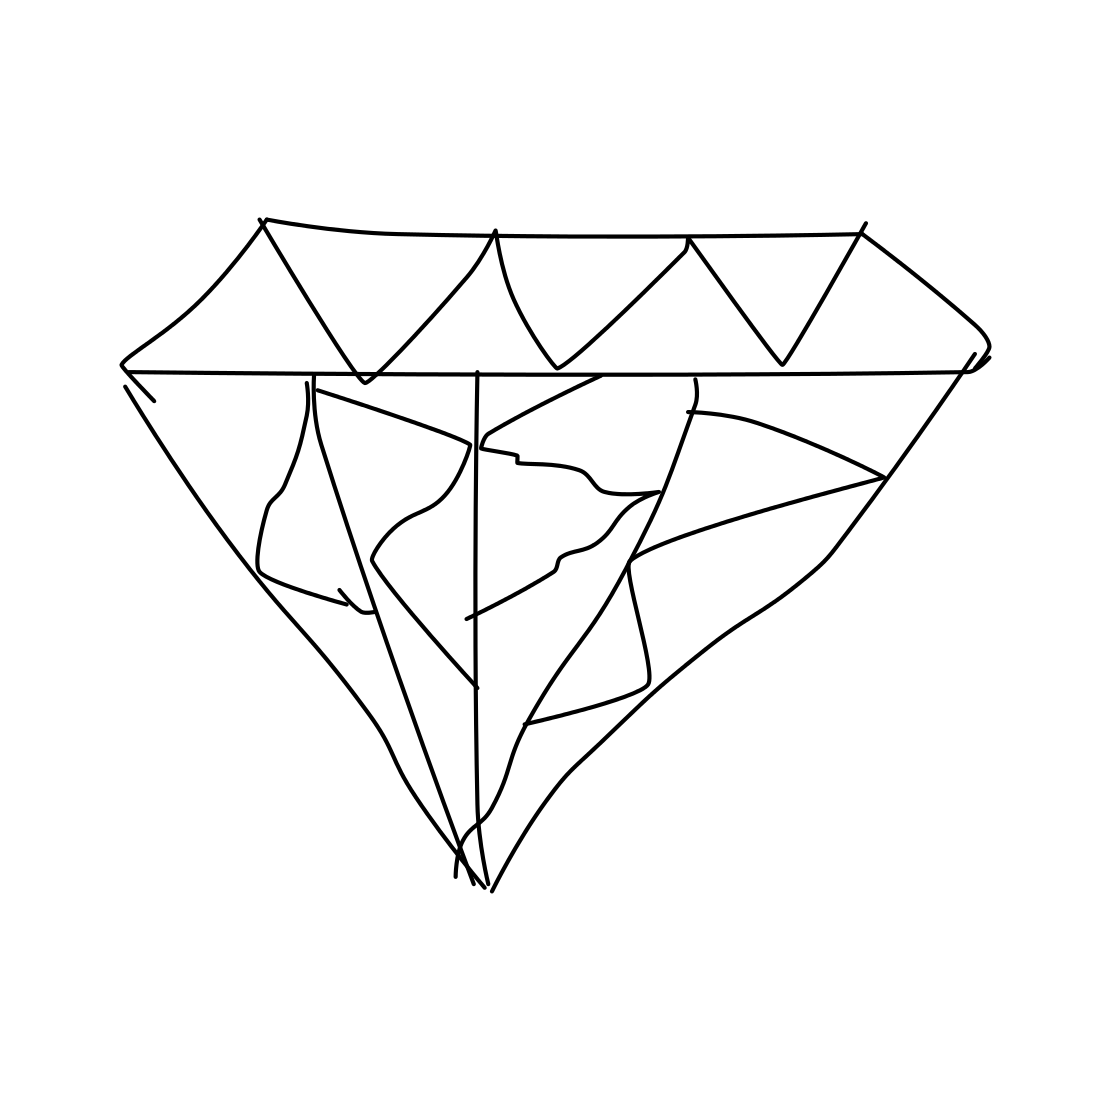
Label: diamond